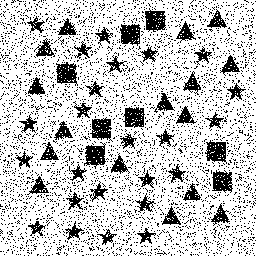
Squares: 8
Triangles: 16
Stars: 24
Total shapes: 48